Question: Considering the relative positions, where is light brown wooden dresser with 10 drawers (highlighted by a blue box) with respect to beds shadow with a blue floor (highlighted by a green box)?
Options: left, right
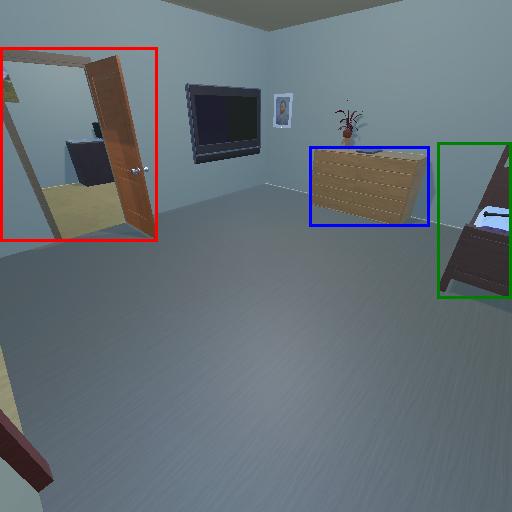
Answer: left